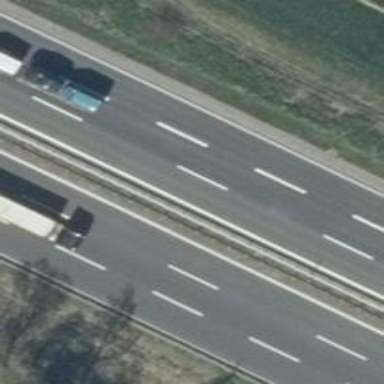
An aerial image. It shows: Concrete motorway.